Question: I'm implementing a CUDA program for transposing an image. I created 2 kernels. The first kernel does out of place transposition and works perfectly for any image size.
Then I created a kernel for in-place transposition of square images. However, the output is incorrect. The lower triangle of the image is transposed but the upper triangle remains the same. The resulting image has a stairs like pattern in the diagonal and the size of each step of the stairs is equal to the 2D block size which I used for my kernel.
# Out-of-Place Kernel:
'''
template<typename T, int blockSize>
__global__ void kernel_transpose(T* src, T* dst, int width, int height, int srcPitch, int dstPitch)
{
__shared__ T block[blockSize][blockSize];
int col = blockIdx.x * blockSize + threadIdx.x;
int row = blockIdx.y * blockSize + threadIdx.y;
if((col < width) && (row < height))
{
int tid_in = row * srcPitch + col;
block[threadIdx.y][threadIdx.x] = src[tid_in];
}
__syncthreads();
col = blockIdx.y * blockSize + threadIdx.x;
row = blockIdx.x * blockSize + threadIdx.y;
if((col < height) && (row < width))
{
int tid_out = row * dstPitch + col;
dst[tid_out] = block[threadIdx.x][threadIdx.y];
}
}
'''
# In-Place Kernel:
'''
template<typename T, int blockSize>
__global__ void kernel_transpose_inplace(T* srcDst, int width, int pitch)
{
__shared__ T block[blockSize][blockSize];
int col = blockIdx.x * blockDim.x + threadIdx.x;
int row = blockIdx.y * blockDim.y + threadIdx.y;
int tid_in = row * pitch + col;
int tid_out = col * pitch + row;
if((row < width) && (col < width))
block[threadIdx.x][threadIdx.y] = srcDst[tid_in];
__threadfence();
if((row < width) && (col < width))
srcDst[tid_out] = block[threadIdx.x][threadIdx.y];
}
'''
# Wrapper Function:
'''
int transpose_8u_c1(unsigned char* pSrcDst, int width,int pitch)
{
//pSrcDst is allocated using cudaMallocPitch
dim3 block(16,16);
dim3 grid;
grid.x = (width + block.x - 1)/block.x;
grid.y = (width + block.y - 1)/block.y;
kernel_transpose_inplace<unsigned char,16><<<grid,block>>>(pSrcDst,width,pitch);
assert(cudaSuccess == cudaDeviceSynchronize());
return 1;
}
'''
# Sample Input & Wrong Output:

I know this problem has something to do with the logic of transpose. This is because my out of place transpose kernel which is working perfectly for different source and destination, also gives the same wrong result if I pass it a single pointer for source and destination.
What am I doing wrong? Help me in correcting the In-place kernel.
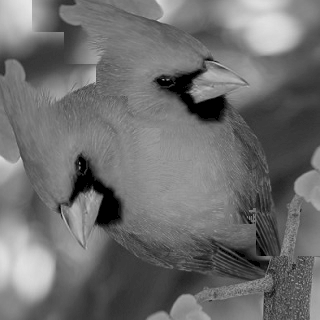
Answer: Your in-place kernel is overwriting data in the image that will be subsequently picked up by another thread to use for its transpose operation. So , you should buffer the destination data before overwriting it, then place the destination data in it's proper transposed location. Since we're doing effectively 2 copies per thread using this method, there's only a need to use half as many threads. Something like this should work:
'''
template<typename T, int blockSize>
__global__ void kernel_transpose_inplace(T* srcDst, int width, int pitch)
{
int col = blockIdx.x * blockDim.x + threadIdx.x;
int row = blockIdx.y * blockDim.y + threadIdx.y;
int tid_in = row * pitch + col;
int tid_out = col * pitch + row;
if((row < width) && (col < width) && (row<col)) {
T temp = srcDst[tid_out];
srcDst[tid_out] = srcDst[tid_in];
srcDst[tid_in] = temp;
}
}
'''